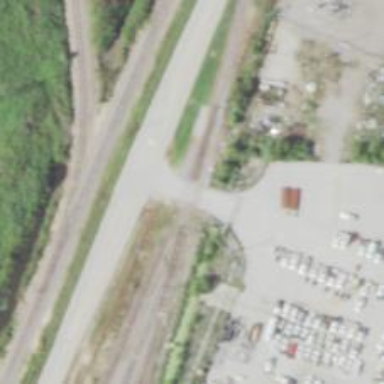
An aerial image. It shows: Railway level crossing.